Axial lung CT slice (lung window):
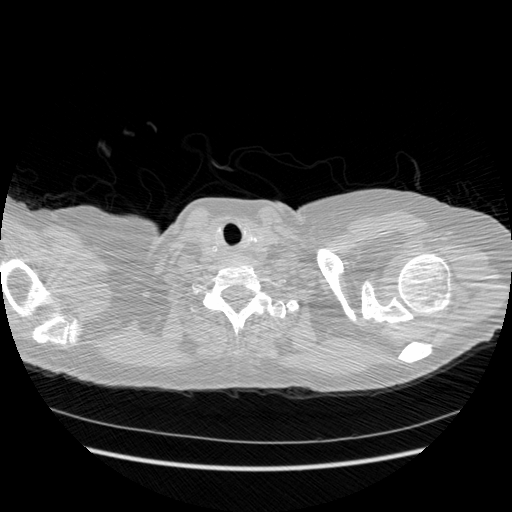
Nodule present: no